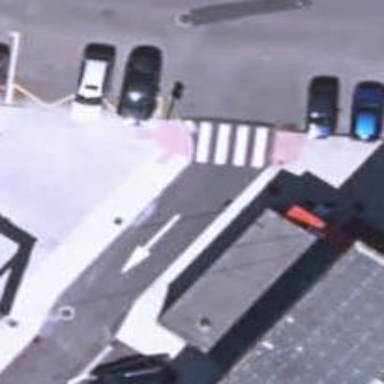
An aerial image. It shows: Uncontrolled zebra crossing on the road.